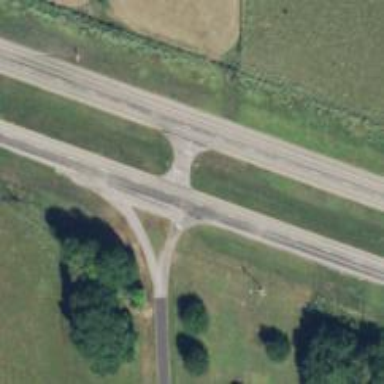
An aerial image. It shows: Road with stop sign.